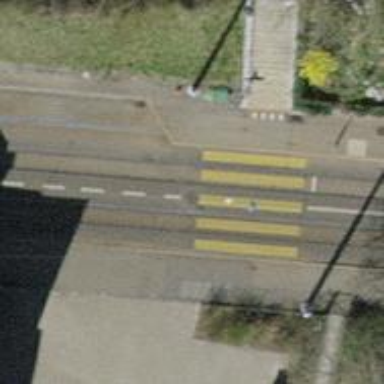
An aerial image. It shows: Paved footway with marked crossing.